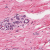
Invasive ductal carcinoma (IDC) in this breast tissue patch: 0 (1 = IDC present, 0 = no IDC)